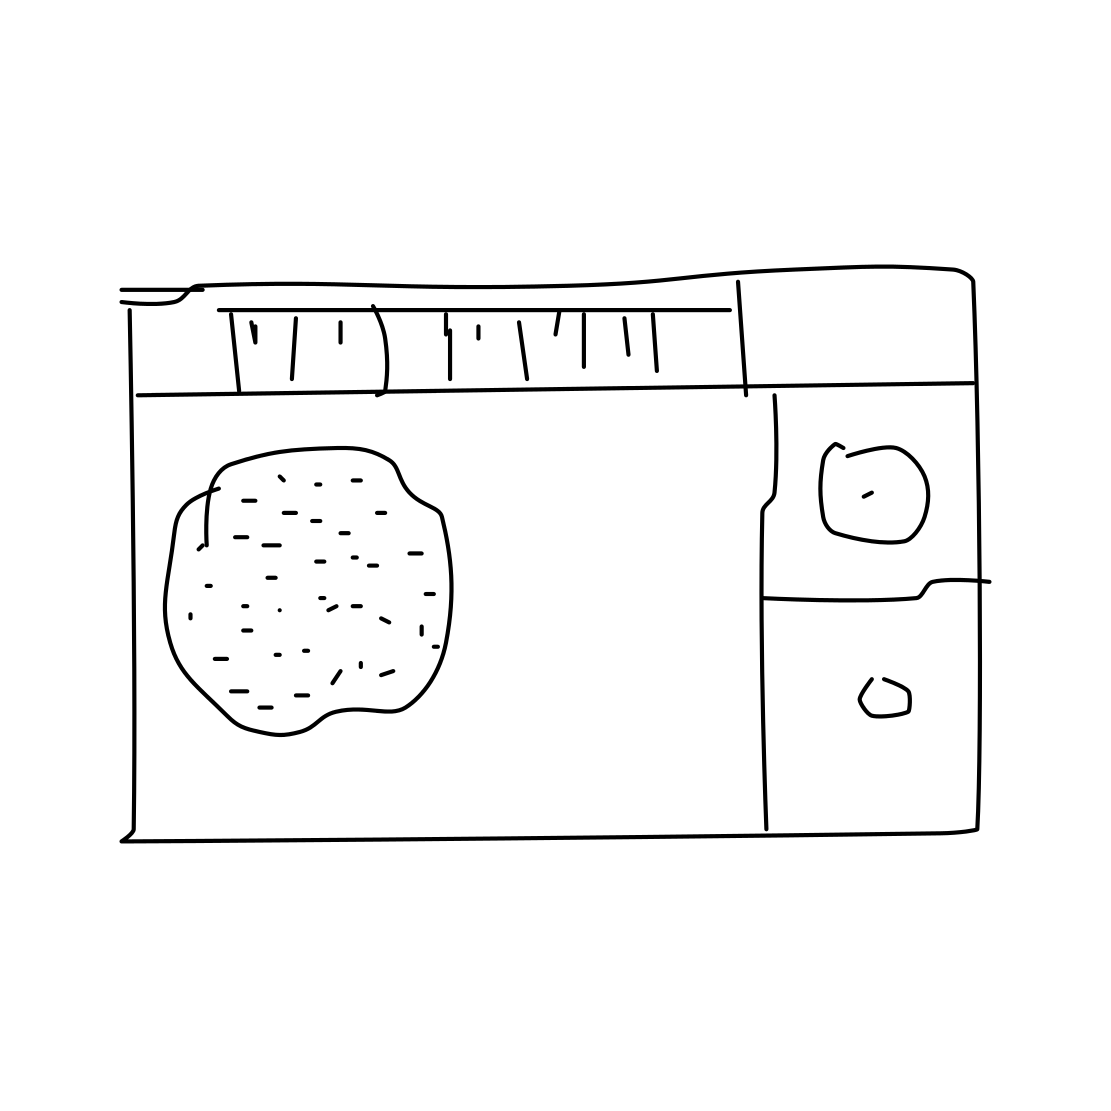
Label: radio